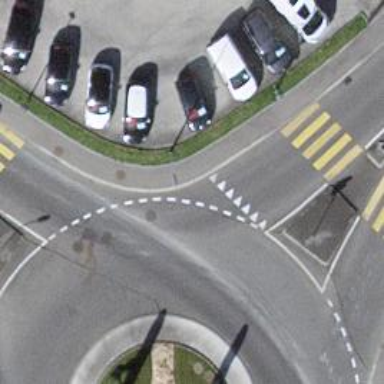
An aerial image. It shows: Road with "give way" sign.